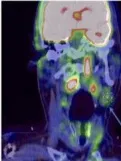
PET/CT images in axial and coronal reconstruction. The target lesion is indicated by an arrow. FDG avidity is expressed by the Deauville score (DS). Two months after discontinuation of therapy, DS: 3 (G, H).
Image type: radiology (pet)